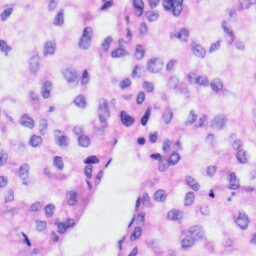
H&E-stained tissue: Liver